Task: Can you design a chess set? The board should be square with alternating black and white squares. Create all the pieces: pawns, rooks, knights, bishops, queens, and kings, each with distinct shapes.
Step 508:
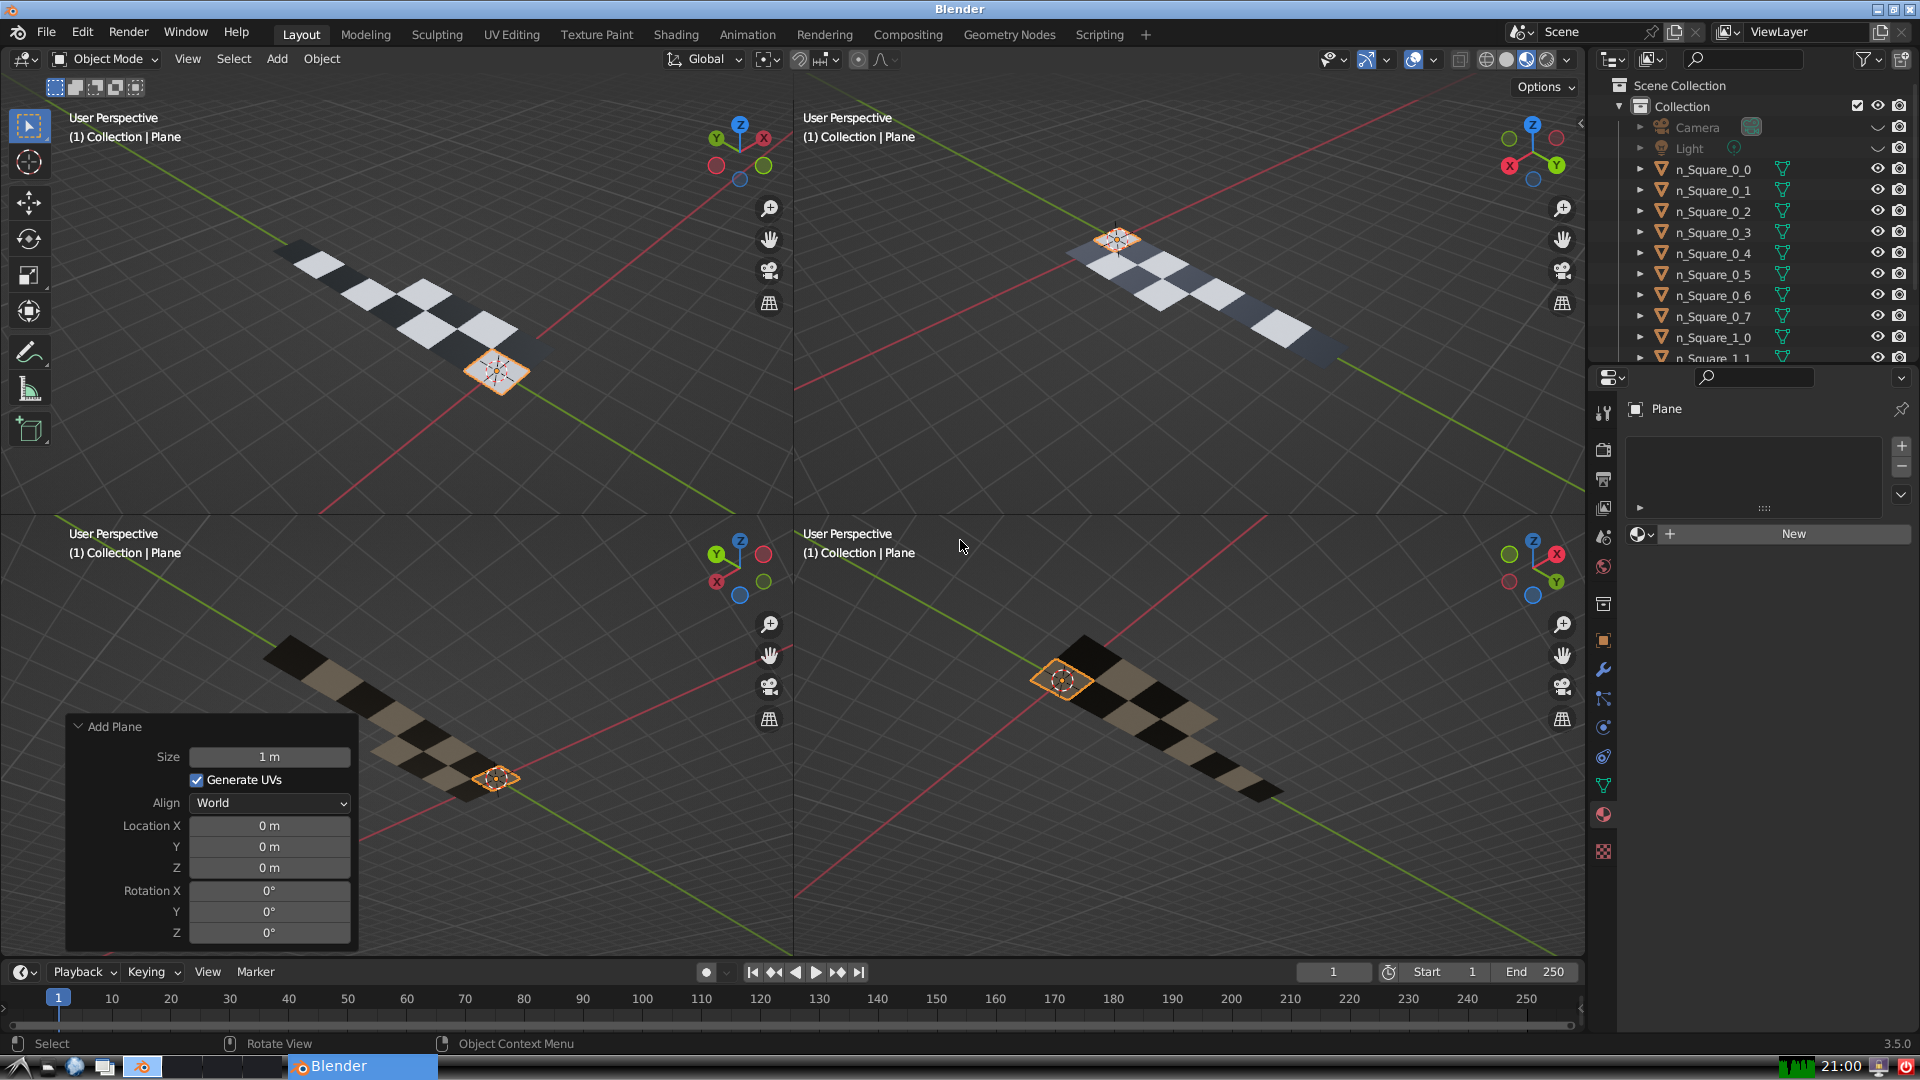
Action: {"mouse_move": [270, 826]}